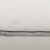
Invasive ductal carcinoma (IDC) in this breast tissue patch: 0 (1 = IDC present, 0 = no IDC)